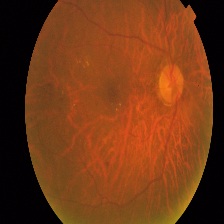
Diabetic retinopathy grade: Proliferative DR